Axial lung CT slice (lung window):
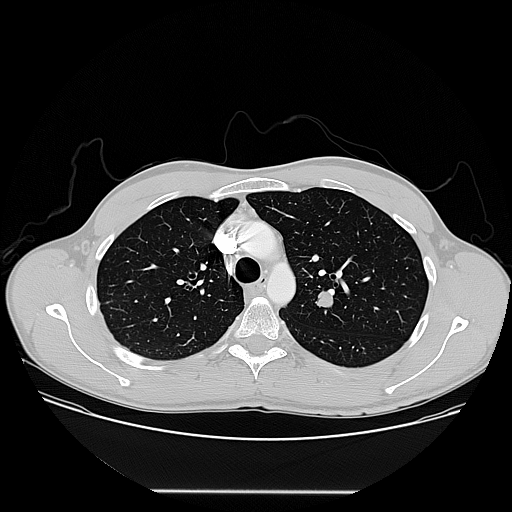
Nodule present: yes
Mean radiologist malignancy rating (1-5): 3.25